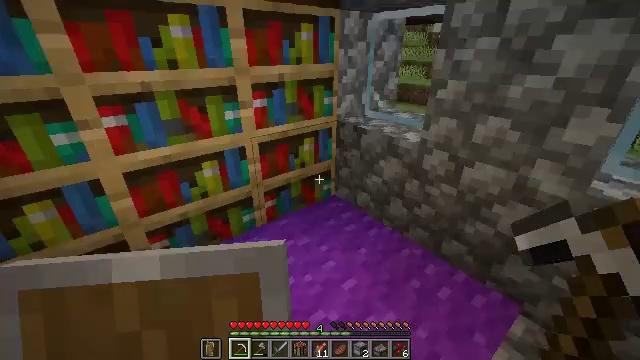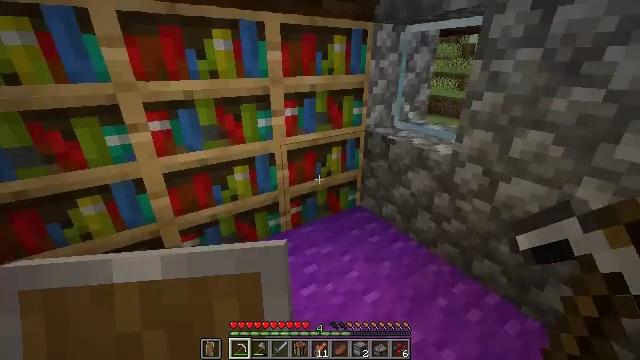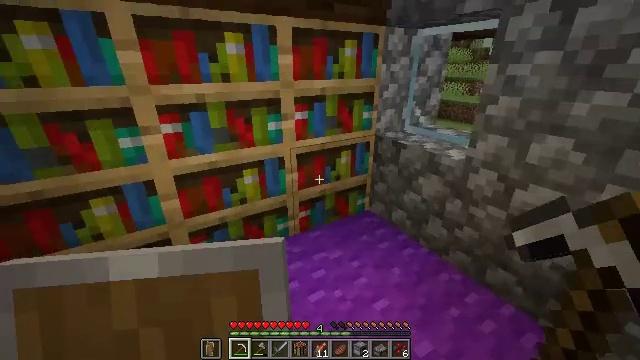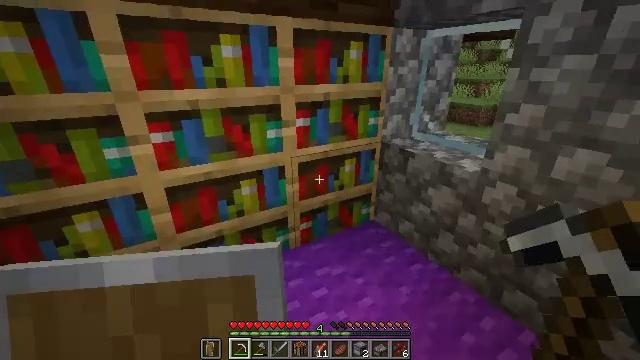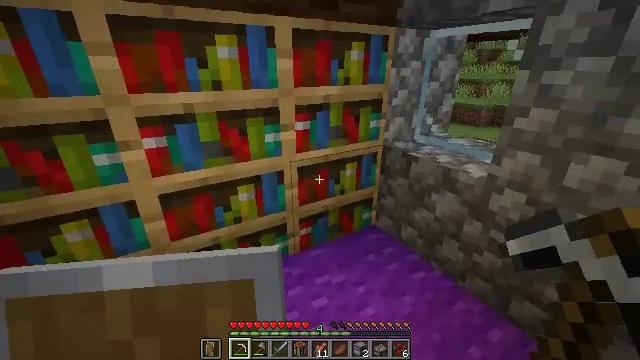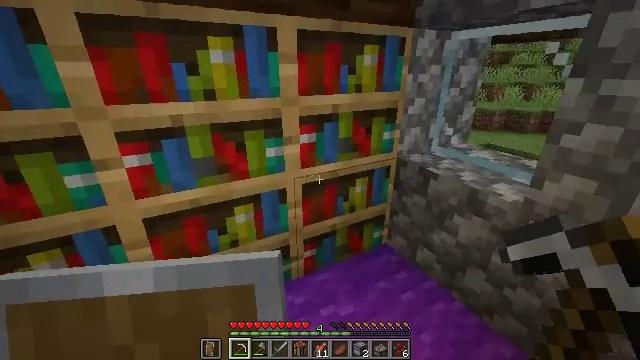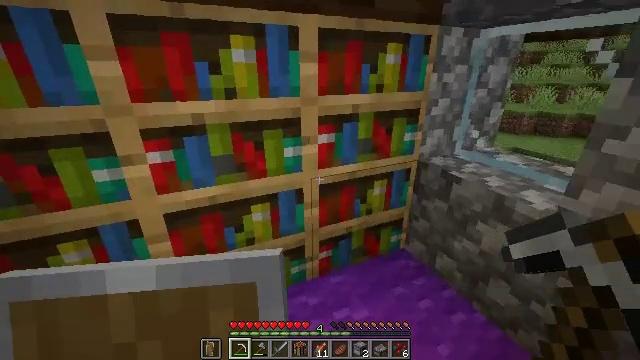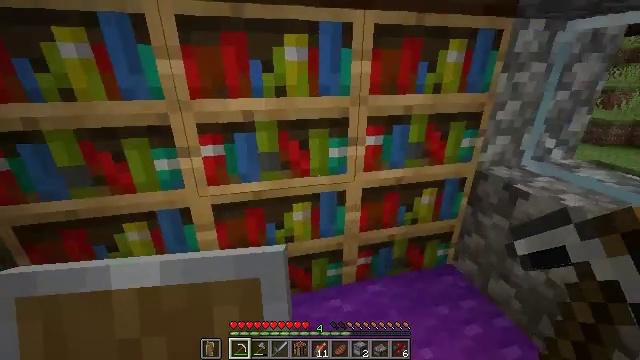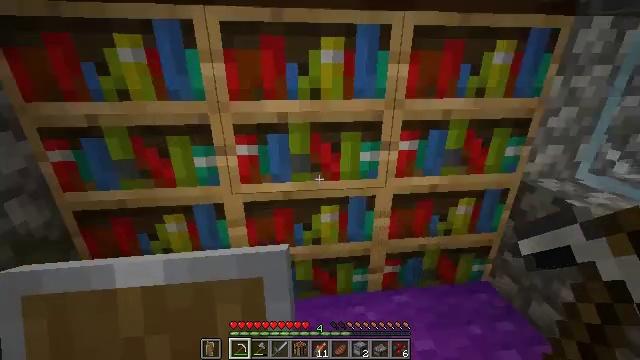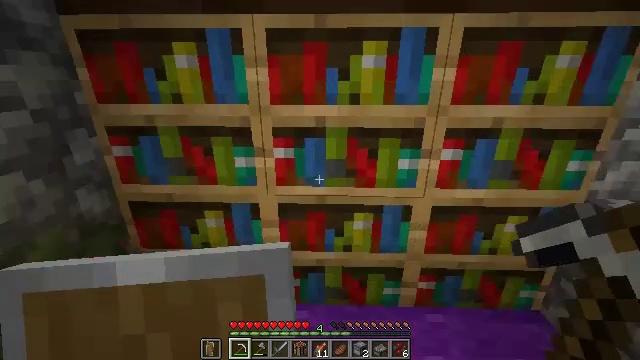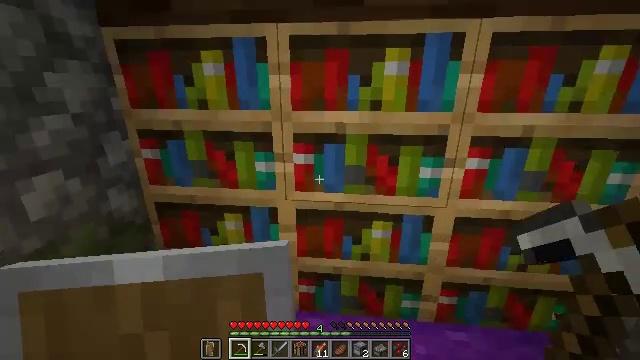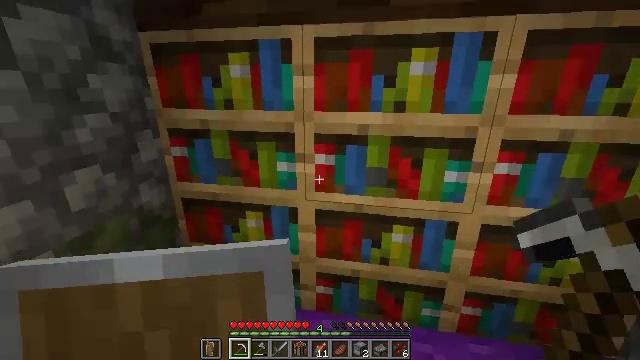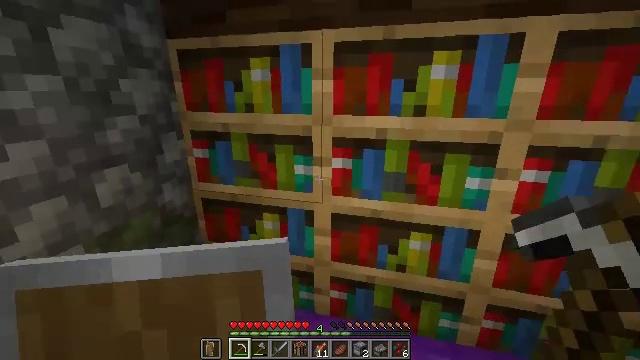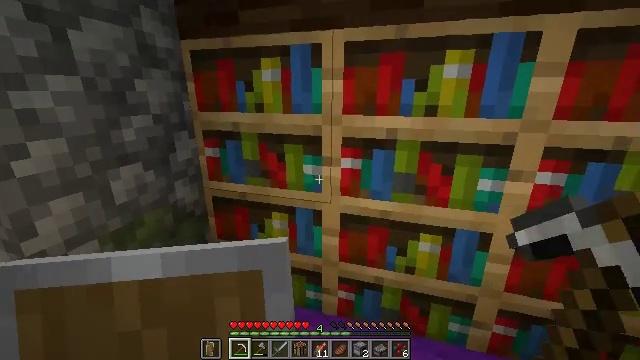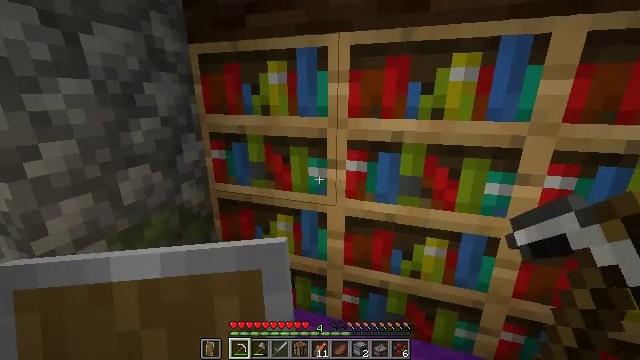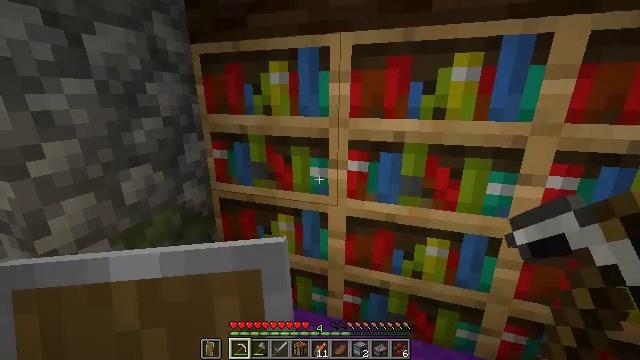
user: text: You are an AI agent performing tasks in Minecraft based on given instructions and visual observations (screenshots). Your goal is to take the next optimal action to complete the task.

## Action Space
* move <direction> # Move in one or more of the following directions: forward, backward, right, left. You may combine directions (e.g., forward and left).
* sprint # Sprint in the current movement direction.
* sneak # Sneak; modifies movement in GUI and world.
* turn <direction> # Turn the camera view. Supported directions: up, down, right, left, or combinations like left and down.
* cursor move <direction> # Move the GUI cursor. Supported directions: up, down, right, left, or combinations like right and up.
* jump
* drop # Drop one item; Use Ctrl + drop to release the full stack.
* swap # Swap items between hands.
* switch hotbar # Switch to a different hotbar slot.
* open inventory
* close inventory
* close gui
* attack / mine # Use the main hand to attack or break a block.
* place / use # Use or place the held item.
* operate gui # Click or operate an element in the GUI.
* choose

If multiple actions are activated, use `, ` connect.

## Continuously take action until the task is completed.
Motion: motion action
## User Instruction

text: Reclaim bookshelf materials.
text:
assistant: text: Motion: turn left and up
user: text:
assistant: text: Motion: move forward, turn left
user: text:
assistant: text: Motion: move forward
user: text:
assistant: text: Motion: move forward
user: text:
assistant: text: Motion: turn left
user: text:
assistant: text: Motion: turn left
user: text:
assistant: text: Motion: turn left
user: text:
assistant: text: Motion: turn left
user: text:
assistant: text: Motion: turn left and up
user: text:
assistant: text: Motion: turn left and up
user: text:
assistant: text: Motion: turn left
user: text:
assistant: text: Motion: turn left
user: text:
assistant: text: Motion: turn left
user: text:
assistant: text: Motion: turn left
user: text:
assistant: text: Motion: no_op
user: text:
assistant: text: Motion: no_op
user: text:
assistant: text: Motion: no_op
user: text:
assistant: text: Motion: no_op
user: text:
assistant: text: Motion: no_op
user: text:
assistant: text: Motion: no_op
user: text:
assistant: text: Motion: no_op
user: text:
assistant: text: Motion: no_op
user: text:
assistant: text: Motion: no_op
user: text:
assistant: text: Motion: no_op
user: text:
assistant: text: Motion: no_op
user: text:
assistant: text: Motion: no_op
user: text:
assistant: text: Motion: no_op
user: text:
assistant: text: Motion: no_op
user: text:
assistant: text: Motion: turn left
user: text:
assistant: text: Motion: turn left